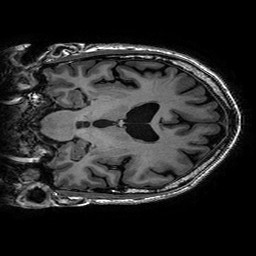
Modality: T1w
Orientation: coronal
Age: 72
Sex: male
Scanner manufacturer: ge
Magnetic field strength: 3 T
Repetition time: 0.01002 s
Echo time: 0.002988 s